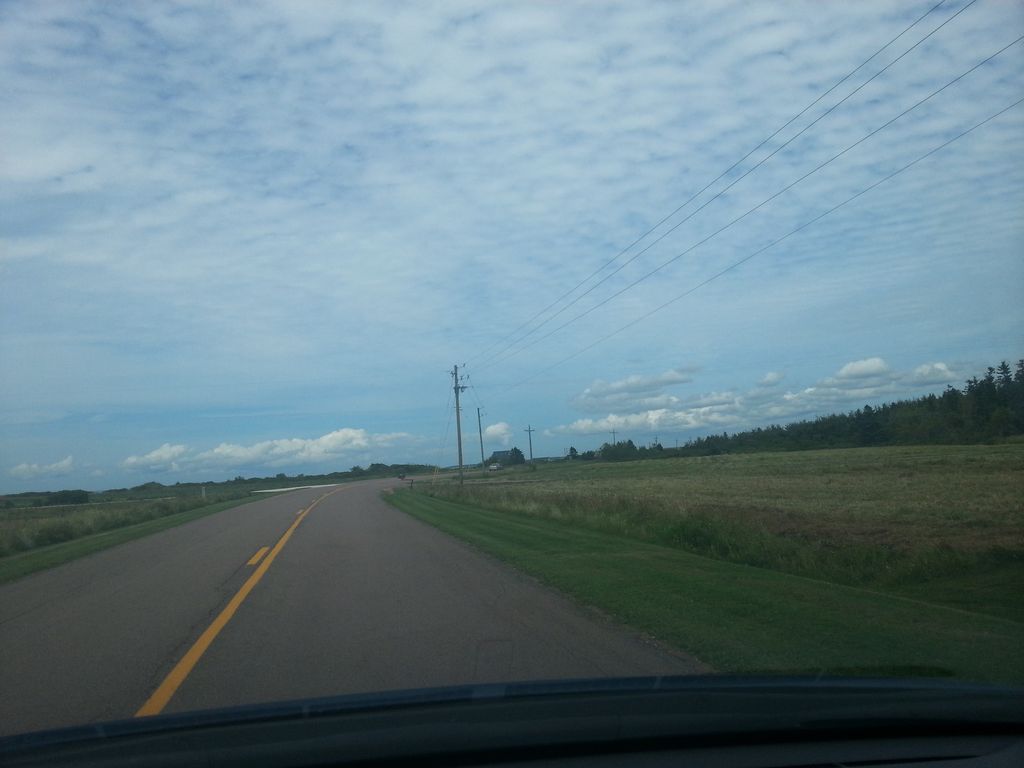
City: charlottetown